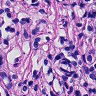
Metastatic tissue present: yes